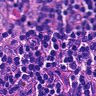
Metastatic tissue present: no